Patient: sex M, age 78
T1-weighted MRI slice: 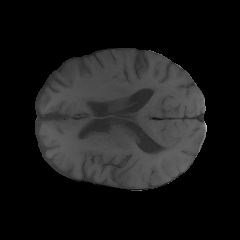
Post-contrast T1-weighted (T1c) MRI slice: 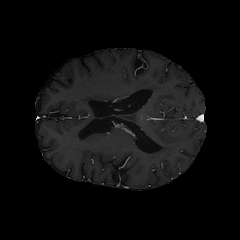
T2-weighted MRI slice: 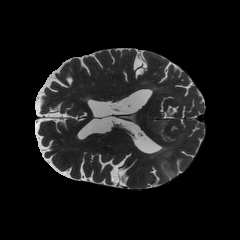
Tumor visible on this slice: yes
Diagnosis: Glioblastoma, IDH-wildtype
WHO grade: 4